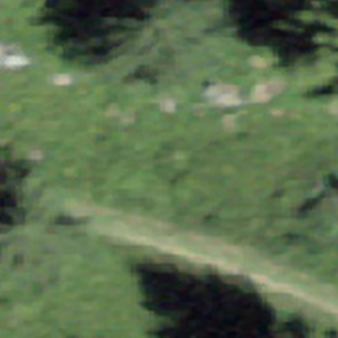
Label: other